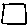
Label: square